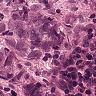
Metastatic tissue present: yes